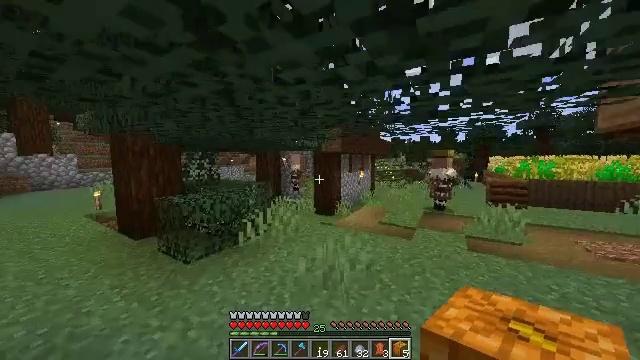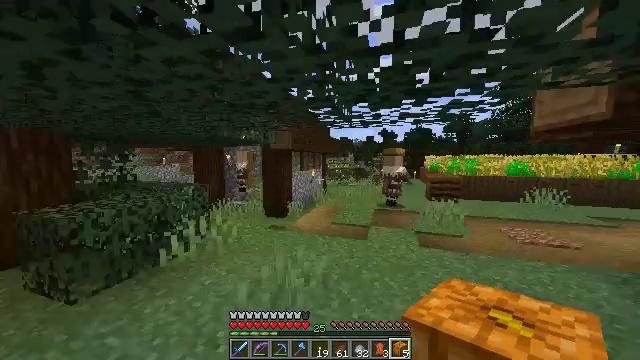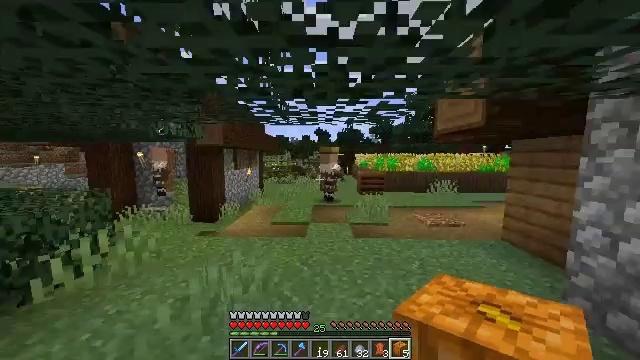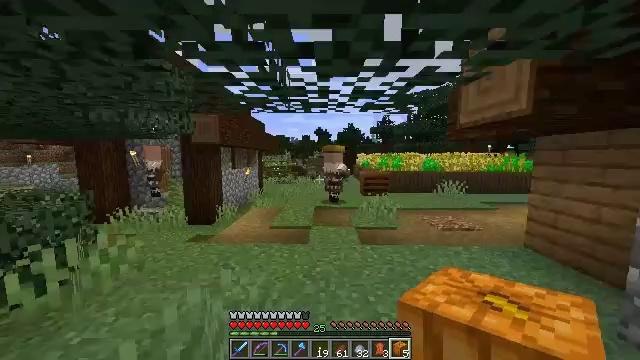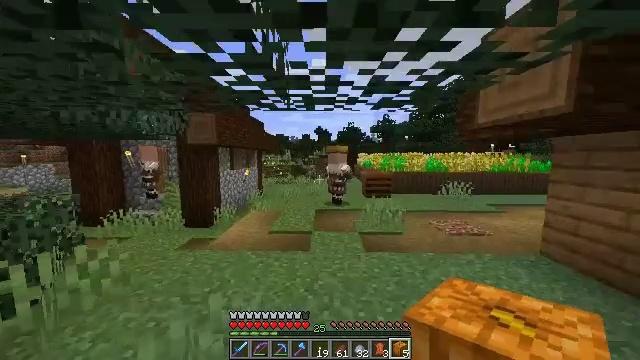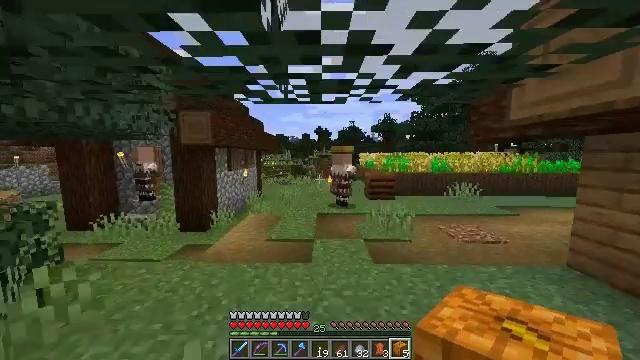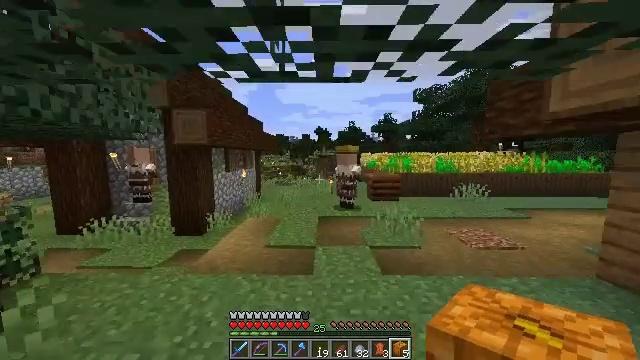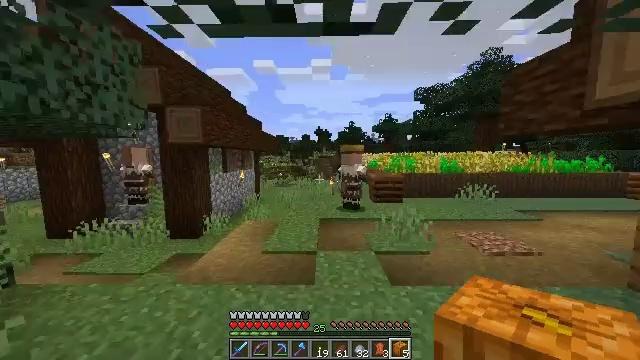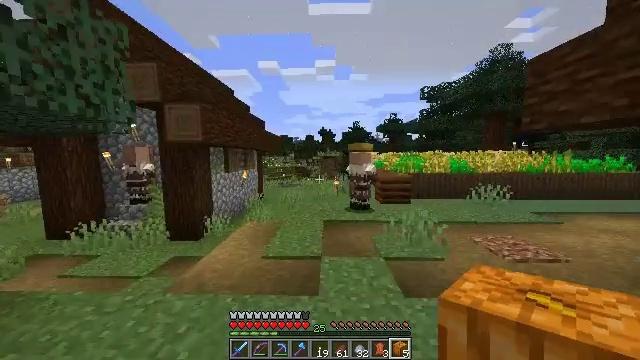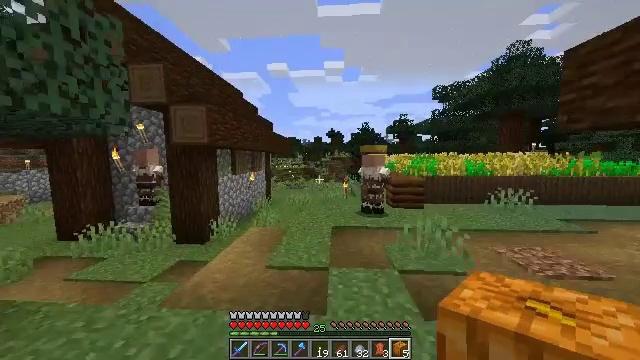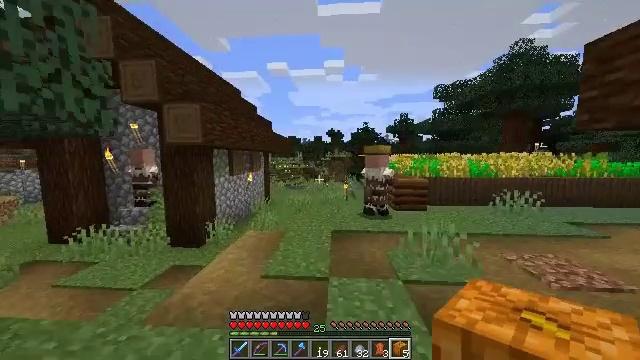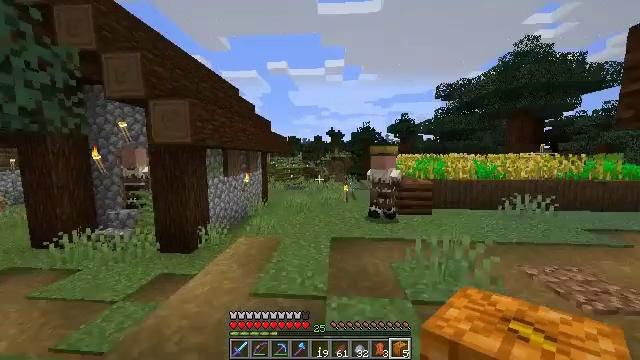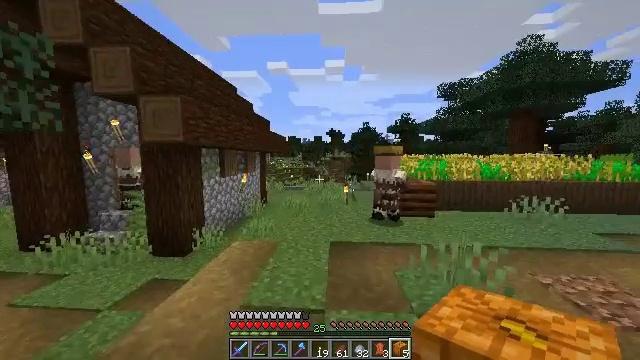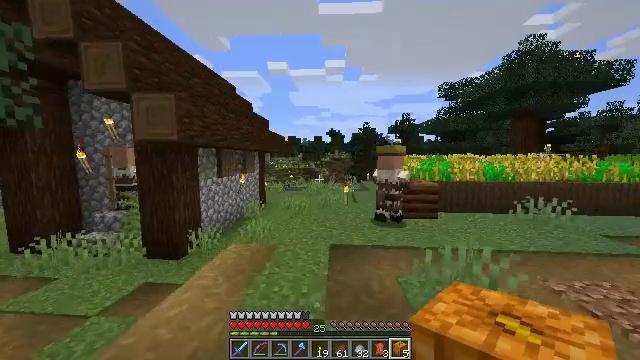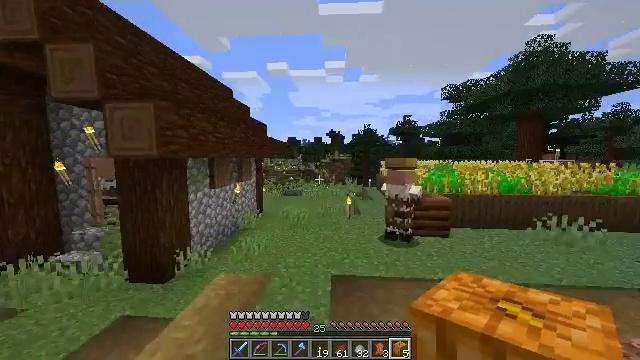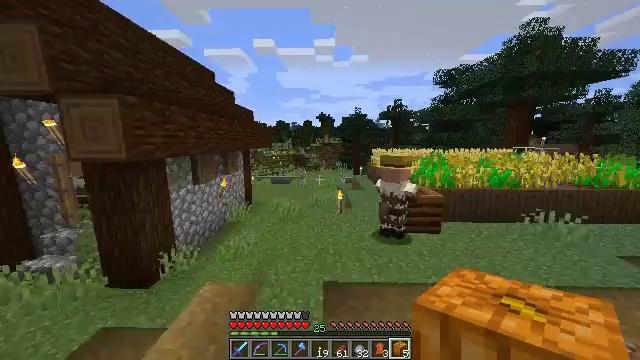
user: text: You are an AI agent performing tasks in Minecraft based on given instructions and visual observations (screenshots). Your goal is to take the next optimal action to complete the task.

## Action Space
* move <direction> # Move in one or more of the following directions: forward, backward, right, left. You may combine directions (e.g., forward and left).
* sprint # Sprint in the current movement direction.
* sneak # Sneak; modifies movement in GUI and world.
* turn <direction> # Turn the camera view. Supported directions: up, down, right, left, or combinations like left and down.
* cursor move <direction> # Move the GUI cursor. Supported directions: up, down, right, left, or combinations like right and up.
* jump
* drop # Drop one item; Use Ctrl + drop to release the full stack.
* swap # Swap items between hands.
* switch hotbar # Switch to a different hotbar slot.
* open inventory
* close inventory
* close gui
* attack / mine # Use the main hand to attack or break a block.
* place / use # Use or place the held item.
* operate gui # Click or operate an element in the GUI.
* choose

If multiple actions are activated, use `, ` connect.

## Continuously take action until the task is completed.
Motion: motion action
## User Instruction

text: Break the potato plant to gather potatoes.
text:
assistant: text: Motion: move forward, sprint, turn right
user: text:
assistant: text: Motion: move forward, sprint, turn right
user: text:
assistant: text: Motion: move forward, sprint
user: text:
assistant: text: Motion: move forward
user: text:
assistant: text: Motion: move forward
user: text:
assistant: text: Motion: move forward
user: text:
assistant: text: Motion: move forward
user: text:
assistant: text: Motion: move forward, turn left
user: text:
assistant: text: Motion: move forward, turn left
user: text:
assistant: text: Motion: move forward
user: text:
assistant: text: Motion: move forward
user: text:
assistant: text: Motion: move forward
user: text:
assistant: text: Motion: move forward
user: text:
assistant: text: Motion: move forward, jump
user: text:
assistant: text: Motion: move forward, turn right and down, jump
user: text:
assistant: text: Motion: move forward, jump
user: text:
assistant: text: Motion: move forward, turn down
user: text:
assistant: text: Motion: move forward, turn down
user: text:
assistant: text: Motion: move forward
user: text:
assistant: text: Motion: move forward
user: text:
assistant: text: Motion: move forward
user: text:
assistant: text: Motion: move forward, turn right and down
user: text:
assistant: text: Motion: move forward
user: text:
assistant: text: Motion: move forward
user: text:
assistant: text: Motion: move forward
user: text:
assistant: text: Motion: move forward
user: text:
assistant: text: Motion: move forward, turn left and down, jump
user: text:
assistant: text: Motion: move forward, jump
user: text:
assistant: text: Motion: move forward, jump
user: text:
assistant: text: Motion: move forward, jump